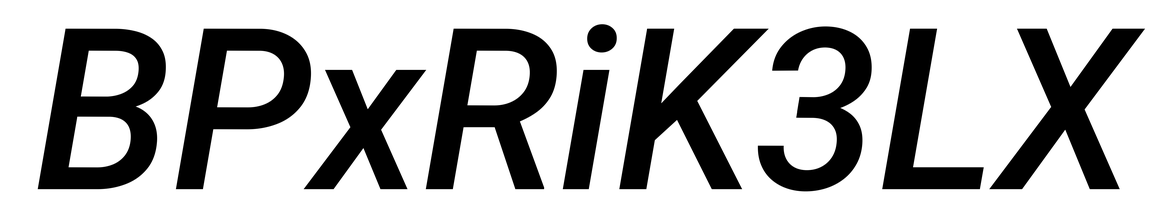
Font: Roboto-Italic_Medium_Italic